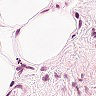
Metastatic tissue present: no